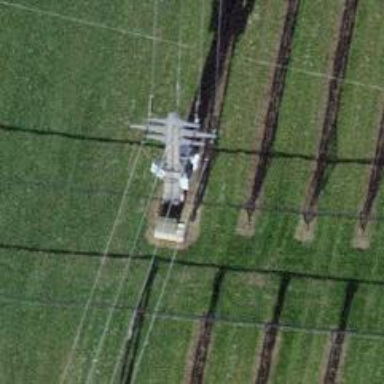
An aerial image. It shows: Three cables of power line.